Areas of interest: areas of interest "Library"
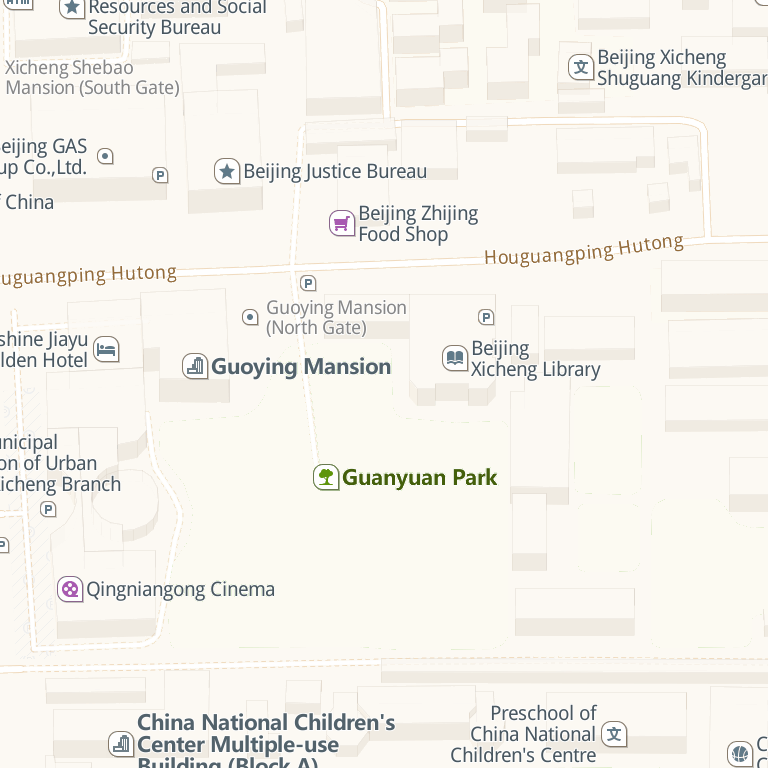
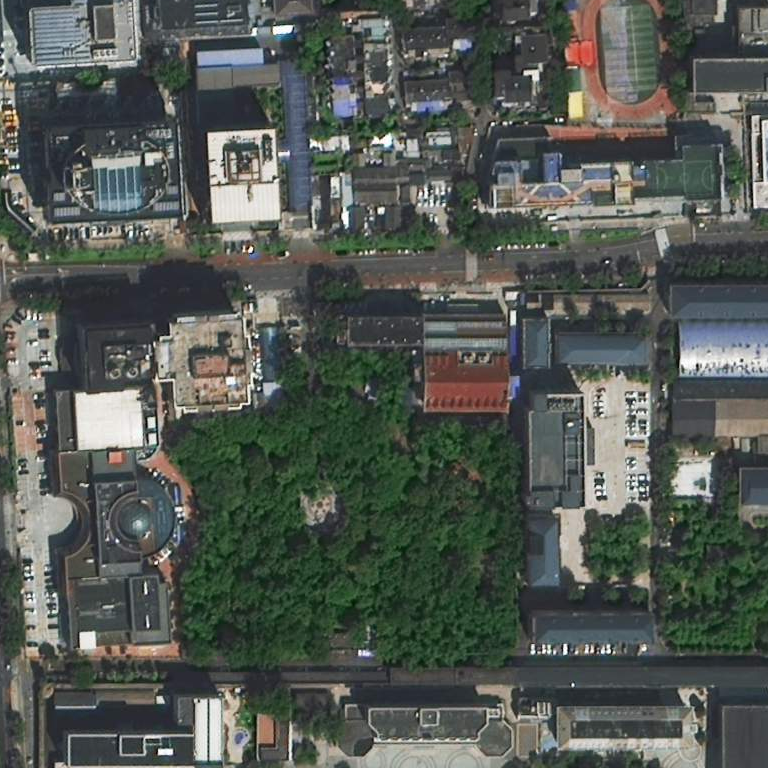